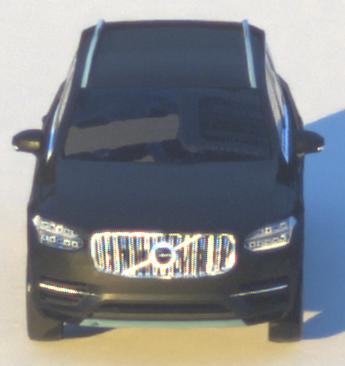
Make: Volvo
Model: XC90 B5
Detailed model: XC90 (L)
Model produced from: 2019/08
Model produced until: 2020/04
Doors: 5
Color: black
Road condition: dry road
Daytime: sunrise or sunset
Contrast: medium contrast